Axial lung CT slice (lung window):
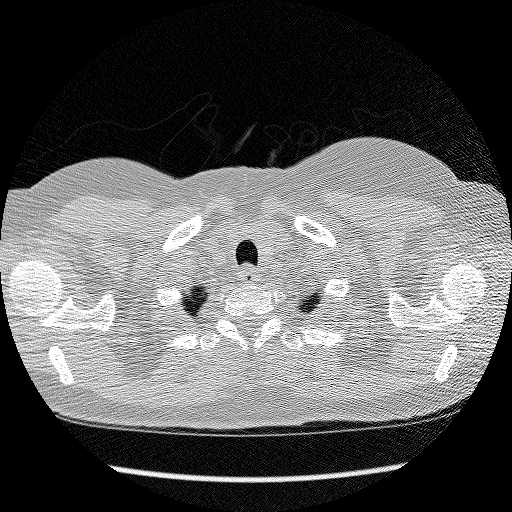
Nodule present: no